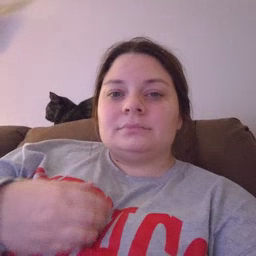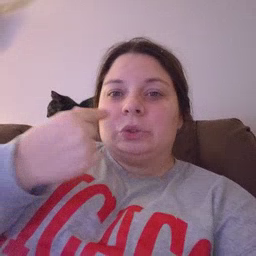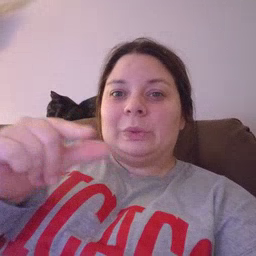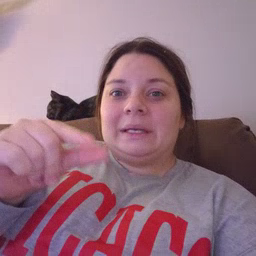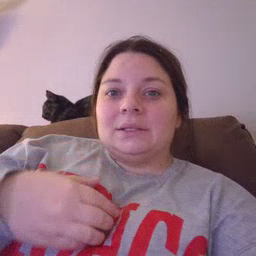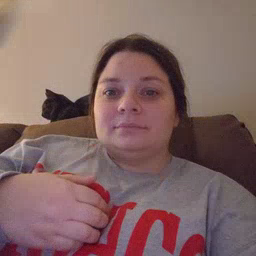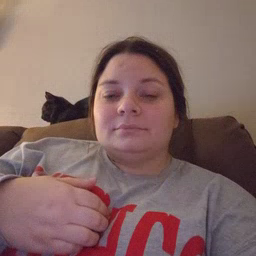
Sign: green